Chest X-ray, AP view. Patient: 25 years old, sex M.
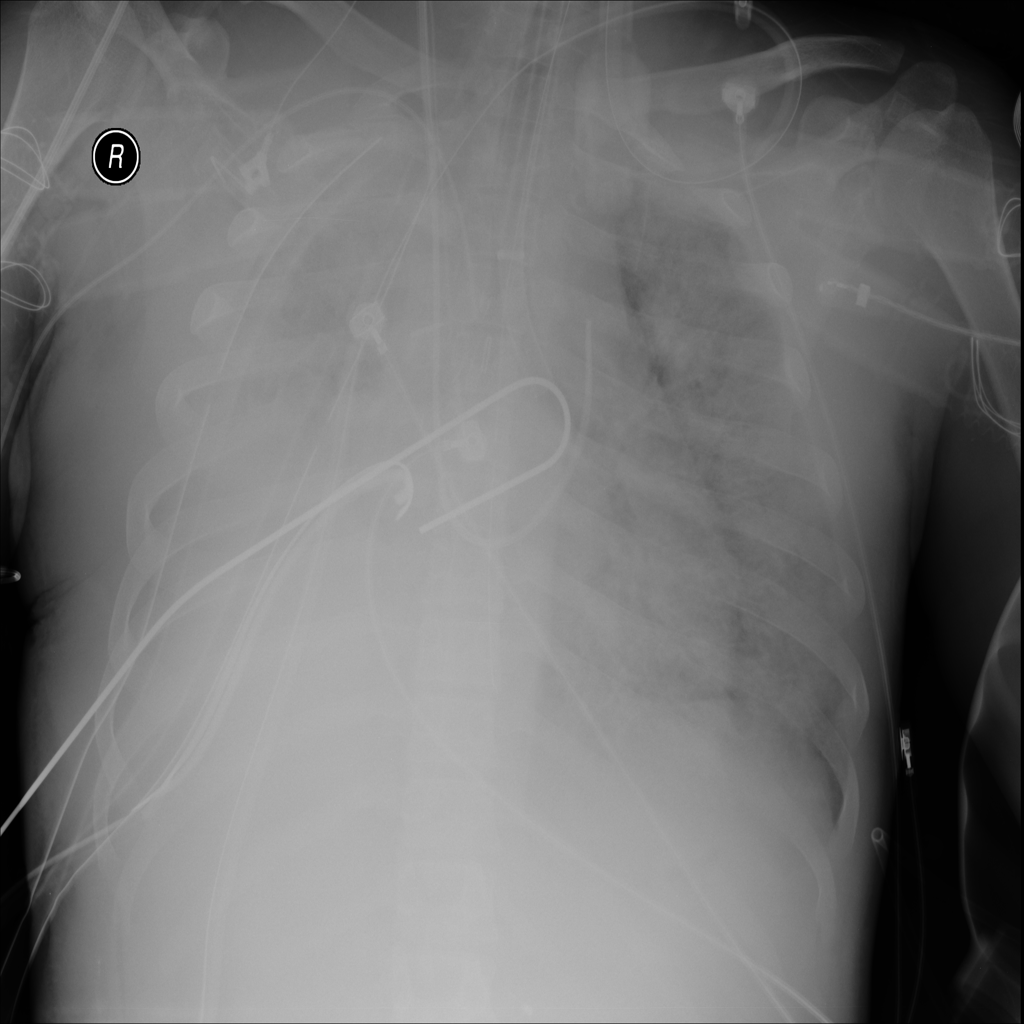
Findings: Consolidation